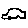
Label: car